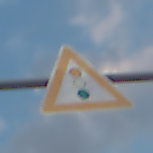
Verkehrszeichen: Lichtzeichenanlage
Umgebung: Outdoor, Nature
Tageszeit: SunriseSunset
Wetter: PartlyCloudy
Licht: Natural
Jahreszeit: NotSpecified
Kontrast: LowContrast